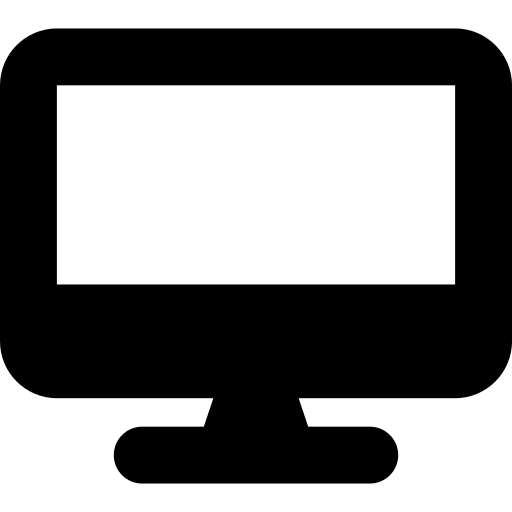
Tags: icon, FontAwesome, fa-icon, solid, desktop